Aerial crown-view tile of a tropical tree (Barro Colorado Island, Panama), acquired 20250715:
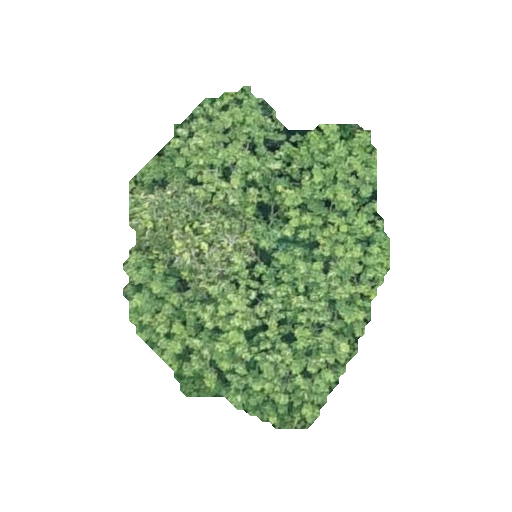
Species: Spondias mombin
GBIF accepted scientific name: Spondias mombin
Crown area: 97.331 m²